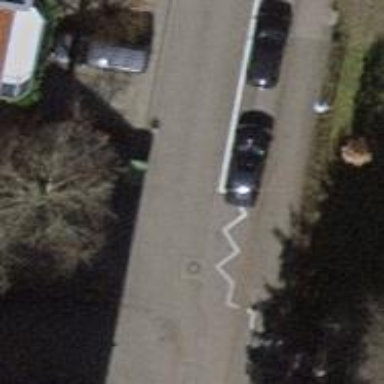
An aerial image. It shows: Footway surfaced with paving stones.